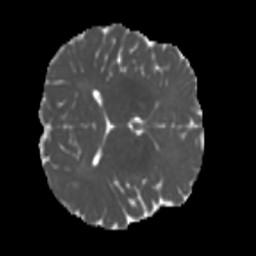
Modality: MD
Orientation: axial
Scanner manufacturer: siemens
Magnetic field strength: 3 T
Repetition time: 4 s
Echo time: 0.0594 s